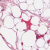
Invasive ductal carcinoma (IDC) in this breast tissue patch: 0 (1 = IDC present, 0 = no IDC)